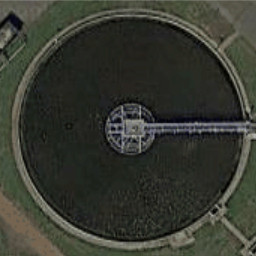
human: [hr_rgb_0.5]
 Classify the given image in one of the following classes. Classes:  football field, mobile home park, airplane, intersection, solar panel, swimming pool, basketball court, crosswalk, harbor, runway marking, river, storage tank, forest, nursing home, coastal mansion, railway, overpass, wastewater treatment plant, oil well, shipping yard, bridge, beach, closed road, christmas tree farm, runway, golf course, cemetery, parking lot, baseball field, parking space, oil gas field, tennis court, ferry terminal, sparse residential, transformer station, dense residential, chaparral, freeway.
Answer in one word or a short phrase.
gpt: wastewater treatment plant